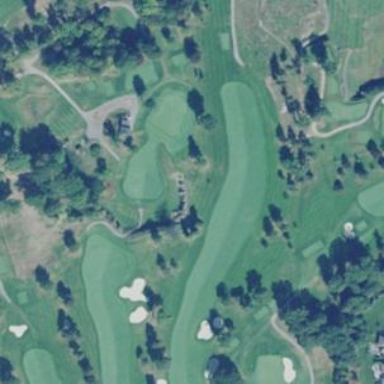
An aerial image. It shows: Grassy area designated as golf fairway.